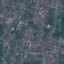
Label: Residential